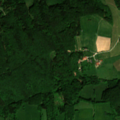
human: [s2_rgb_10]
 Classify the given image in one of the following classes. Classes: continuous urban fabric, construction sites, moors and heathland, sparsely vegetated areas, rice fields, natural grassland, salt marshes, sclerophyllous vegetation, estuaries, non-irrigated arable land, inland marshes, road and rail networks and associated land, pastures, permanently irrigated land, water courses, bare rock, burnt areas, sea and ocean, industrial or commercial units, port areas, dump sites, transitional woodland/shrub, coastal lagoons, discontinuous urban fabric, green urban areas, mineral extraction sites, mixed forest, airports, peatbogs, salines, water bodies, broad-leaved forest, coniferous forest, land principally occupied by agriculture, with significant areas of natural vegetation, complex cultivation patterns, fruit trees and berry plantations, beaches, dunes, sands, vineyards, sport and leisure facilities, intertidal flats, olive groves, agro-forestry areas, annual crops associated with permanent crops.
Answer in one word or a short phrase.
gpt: discontinuous urban fabric, pastures, land principally occupied by agriculture, with significant areas of natural vegetation, broad-leaved forest, mixed forest